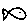
Label: fish